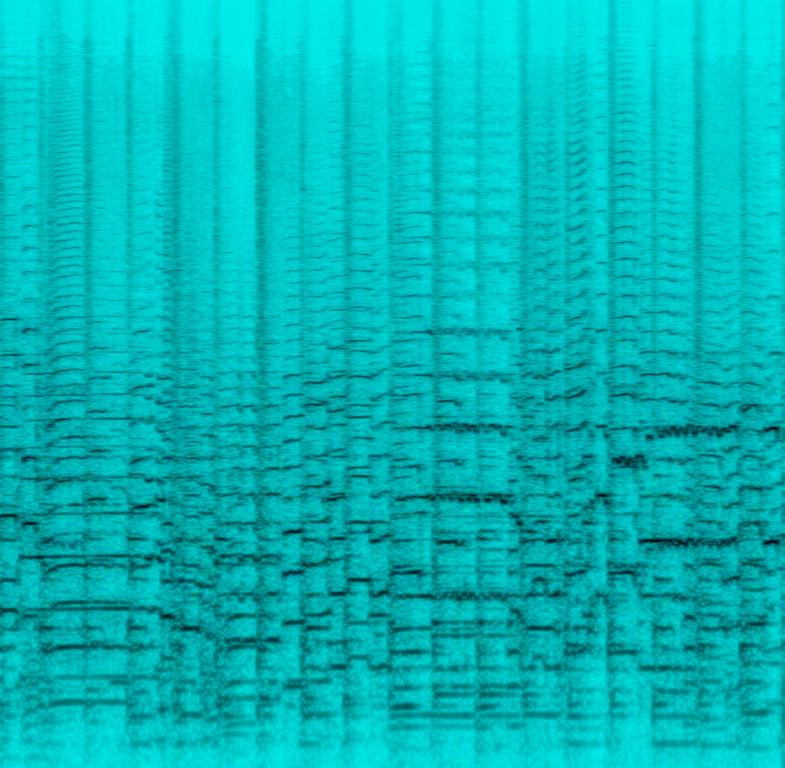
This music is a lively harmony of the brass and wind instruments. The tempo is fast with lively tuba, trombone, trumpet, clarinet with mandolin and resonator accompaniment and busking percussion that sounds like scratching. His music is loud, vibrant, perky, engaging and animated street busking.